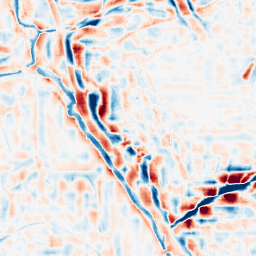
Category: wavelet
Decomposition family: wavelet_reverse_biorthogonal
Decomposition parameters: wavelet: rbio4.4
level: 4
Upsampling method: sinc_blackman
Upsampling parameters: scale: 4
kernel_size: 8
Upsampling scale: 4